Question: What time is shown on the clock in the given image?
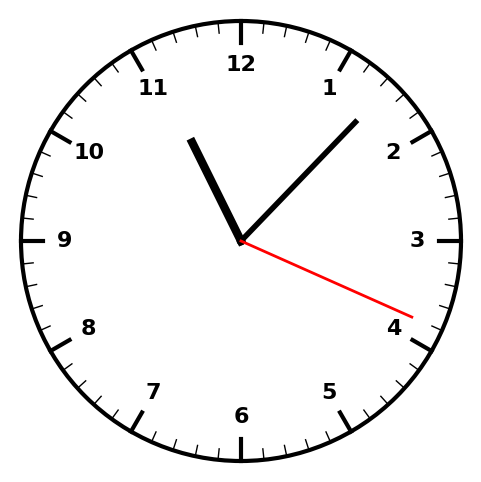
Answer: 11:07:19